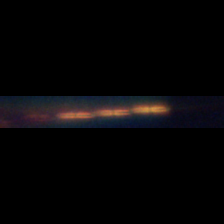
Taxon: Psuedo-nitzschia
Group: Diatoms